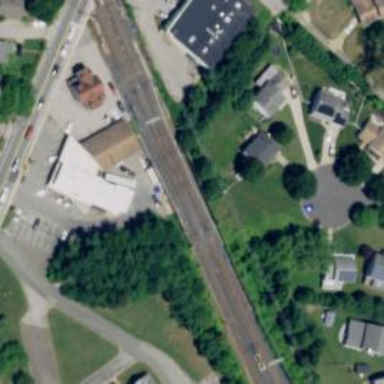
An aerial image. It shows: Railway crossing.